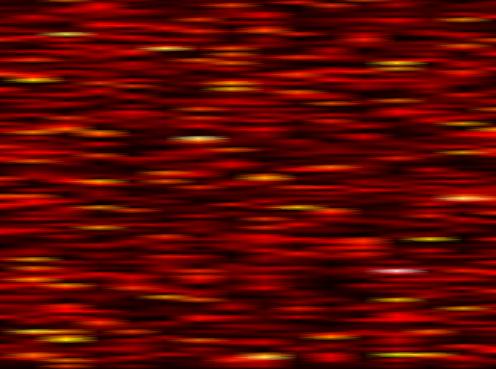
Label: FOFDM